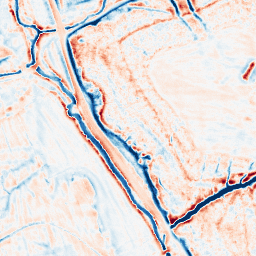
Category: edge_preserving
Decomposition family: bilateral
Decomposition parameters: d: 15
sigma_color: 50
sigma_space: 75
Upsampling method: sinc_blackman
Upsampling parameters: scale: 2
kernel_size: 16
Upsampling scale: 2